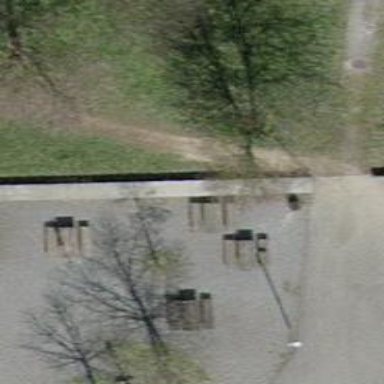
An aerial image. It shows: Picnic table located in leisure land area.